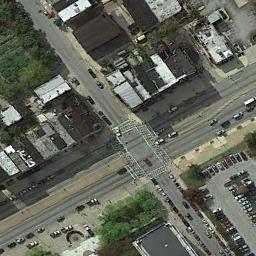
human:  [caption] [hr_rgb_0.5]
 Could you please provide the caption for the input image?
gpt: There are many buildings of different shapes and sizes beside the intersection .

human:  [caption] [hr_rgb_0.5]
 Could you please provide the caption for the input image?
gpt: At the intersection, There are two zebra crossings and four trees .

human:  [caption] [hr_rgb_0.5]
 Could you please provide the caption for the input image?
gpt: An intersection with normal traffic is between lots of neatly arranged houses .

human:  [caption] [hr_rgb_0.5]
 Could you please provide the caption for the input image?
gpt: There are many moving and waiting vehicles on the road at the intersection, There are many buildings and some trees around the intersection, And many cars are parked in the open space beside the intersection .

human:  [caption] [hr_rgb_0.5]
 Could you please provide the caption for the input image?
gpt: There are some buildings and a parking lot with many cars beside the intersection .